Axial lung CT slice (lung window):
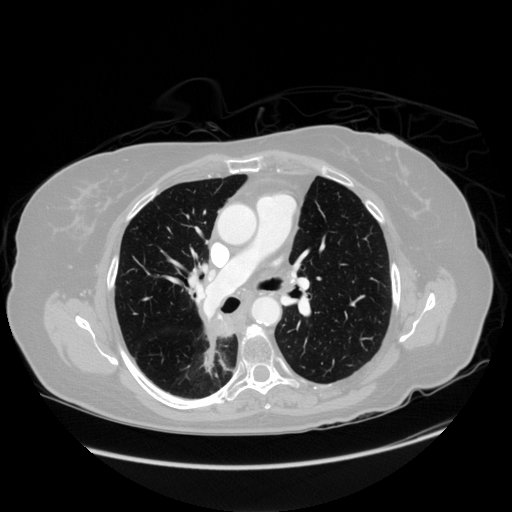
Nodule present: no